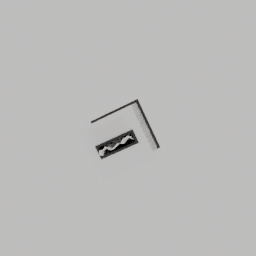
Label: tools